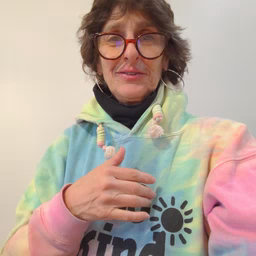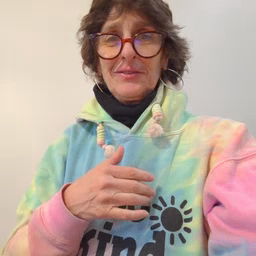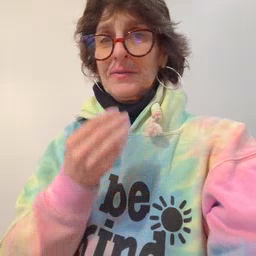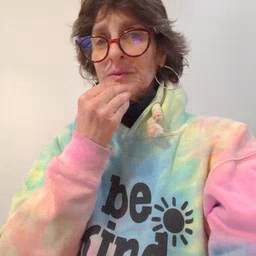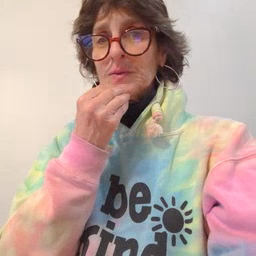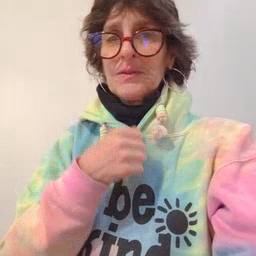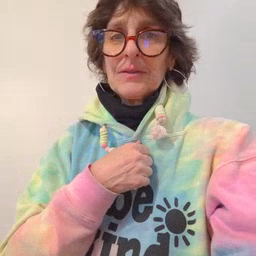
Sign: food